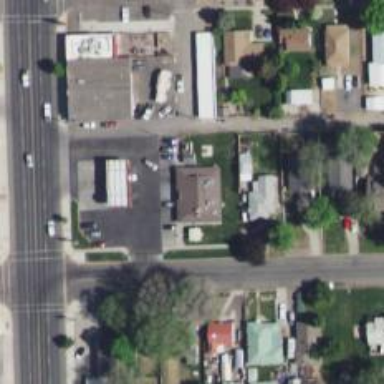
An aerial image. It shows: Convenience shop.